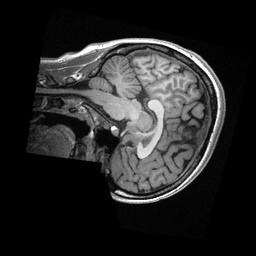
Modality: T1w
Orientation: sagittal
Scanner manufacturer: ge
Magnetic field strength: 3 T
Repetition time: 0.007748 s
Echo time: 0.002948 s